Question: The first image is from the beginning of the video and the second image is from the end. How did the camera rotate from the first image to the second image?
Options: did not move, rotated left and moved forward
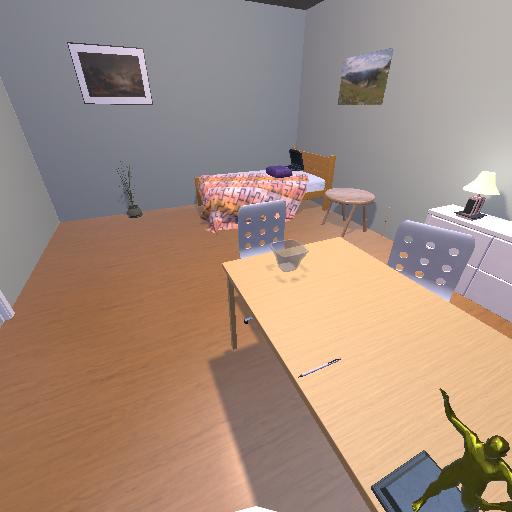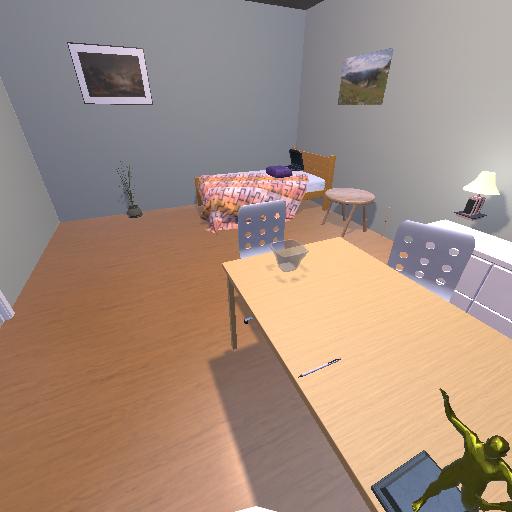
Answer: did not move